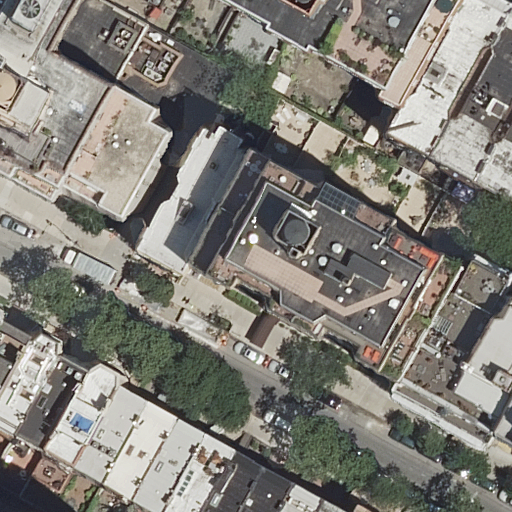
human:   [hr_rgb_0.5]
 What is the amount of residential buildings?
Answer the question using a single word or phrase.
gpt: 22

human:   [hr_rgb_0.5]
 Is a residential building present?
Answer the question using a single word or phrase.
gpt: yes

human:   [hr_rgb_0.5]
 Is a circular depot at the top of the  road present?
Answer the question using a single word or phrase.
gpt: no

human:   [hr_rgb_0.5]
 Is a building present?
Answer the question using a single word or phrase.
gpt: yes

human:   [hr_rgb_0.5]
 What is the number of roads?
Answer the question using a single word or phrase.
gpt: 1

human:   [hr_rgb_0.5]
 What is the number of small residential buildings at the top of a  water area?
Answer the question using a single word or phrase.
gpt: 0

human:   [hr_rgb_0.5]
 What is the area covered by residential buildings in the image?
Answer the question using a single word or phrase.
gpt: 5670m2

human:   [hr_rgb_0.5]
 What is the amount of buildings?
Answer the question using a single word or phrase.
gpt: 22

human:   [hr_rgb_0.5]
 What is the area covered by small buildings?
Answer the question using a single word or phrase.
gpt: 413m2

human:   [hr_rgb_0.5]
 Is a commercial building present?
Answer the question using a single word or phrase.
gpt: no

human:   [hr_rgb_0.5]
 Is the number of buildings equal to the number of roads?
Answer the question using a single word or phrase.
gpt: no

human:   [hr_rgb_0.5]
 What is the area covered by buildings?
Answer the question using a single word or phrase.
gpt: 5670m2

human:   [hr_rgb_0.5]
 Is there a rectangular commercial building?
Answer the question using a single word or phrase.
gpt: no

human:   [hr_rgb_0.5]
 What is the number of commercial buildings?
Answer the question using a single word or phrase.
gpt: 0

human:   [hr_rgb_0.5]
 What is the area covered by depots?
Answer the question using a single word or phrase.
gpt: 0m2

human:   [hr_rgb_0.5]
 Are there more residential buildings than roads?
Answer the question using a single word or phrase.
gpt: yes

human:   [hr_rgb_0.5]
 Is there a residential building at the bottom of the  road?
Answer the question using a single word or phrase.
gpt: yes

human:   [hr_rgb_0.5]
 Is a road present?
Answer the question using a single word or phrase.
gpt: yes

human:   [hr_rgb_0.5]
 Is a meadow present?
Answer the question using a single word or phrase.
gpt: no

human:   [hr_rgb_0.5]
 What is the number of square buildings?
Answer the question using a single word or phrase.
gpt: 0

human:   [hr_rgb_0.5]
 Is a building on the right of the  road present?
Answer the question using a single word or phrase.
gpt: yes

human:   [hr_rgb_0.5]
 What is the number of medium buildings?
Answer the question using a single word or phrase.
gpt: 9

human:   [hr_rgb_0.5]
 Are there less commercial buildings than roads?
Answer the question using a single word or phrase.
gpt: yes

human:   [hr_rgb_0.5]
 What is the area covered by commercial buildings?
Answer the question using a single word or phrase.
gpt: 0m2

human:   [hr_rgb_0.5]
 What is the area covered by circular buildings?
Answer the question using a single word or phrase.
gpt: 0m2

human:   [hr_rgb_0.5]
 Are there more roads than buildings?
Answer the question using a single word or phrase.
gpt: no

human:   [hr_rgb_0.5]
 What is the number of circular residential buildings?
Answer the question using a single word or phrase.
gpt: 0

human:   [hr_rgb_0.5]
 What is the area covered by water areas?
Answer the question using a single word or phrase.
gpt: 0m2

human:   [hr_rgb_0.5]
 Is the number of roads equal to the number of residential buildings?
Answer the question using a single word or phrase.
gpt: no

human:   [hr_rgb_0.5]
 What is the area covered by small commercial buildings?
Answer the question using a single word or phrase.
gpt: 0m2

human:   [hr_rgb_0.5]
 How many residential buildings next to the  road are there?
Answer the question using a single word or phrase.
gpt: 22

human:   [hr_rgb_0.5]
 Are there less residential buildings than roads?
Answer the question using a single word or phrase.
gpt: no

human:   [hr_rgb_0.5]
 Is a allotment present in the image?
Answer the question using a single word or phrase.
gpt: no

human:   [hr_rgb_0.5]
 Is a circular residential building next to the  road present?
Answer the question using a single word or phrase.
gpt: no

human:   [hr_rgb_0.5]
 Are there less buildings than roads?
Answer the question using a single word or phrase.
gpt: no

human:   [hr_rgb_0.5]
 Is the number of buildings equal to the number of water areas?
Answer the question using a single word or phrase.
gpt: no

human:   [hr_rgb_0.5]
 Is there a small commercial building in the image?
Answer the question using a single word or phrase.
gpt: no

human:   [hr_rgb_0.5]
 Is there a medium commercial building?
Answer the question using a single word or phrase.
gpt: no

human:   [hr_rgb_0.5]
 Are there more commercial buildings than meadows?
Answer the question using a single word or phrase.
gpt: no

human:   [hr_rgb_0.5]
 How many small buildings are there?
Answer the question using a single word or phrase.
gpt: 9

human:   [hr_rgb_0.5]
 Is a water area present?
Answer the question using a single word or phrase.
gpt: no

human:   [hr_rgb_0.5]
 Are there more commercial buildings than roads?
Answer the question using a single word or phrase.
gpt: no

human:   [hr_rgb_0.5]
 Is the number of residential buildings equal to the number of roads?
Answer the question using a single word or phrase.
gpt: no

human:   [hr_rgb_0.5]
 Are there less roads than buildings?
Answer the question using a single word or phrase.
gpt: yes

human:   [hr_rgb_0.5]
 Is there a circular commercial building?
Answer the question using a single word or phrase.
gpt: no

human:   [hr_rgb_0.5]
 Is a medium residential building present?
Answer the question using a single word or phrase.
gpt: yes

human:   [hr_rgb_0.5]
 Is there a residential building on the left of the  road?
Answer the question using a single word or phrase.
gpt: yes

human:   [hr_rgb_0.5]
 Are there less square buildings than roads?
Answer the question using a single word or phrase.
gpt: yes

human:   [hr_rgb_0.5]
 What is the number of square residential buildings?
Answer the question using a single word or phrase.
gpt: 0

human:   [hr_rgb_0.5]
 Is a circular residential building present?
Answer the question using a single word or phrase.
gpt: no

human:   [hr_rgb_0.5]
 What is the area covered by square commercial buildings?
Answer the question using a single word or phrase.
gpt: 0m2

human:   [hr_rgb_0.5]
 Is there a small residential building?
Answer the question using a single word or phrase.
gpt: yes

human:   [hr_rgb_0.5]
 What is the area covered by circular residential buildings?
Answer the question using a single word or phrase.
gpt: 0m2

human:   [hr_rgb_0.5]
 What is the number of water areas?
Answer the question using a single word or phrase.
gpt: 0

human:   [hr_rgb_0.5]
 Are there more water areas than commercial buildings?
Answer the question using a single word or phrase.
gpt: no

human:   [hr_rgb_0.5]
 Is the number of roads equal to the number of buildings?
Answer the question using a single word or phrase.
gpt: no

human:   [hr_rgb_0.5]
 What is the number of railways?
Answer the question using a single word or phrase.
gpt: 0

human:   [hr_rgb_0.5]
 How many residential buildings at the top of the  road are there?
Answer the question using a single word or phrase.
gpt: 7

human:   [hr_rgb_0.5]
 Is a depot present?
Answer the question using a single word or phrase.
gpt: no

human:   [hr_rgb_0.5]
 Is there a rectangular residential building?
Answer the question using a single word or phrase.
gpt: yes

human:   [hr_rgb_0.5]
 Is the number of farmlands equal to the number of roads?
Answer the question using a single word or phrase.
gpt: no

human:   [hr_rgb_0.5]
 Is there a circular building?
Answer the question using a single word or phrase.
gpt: no

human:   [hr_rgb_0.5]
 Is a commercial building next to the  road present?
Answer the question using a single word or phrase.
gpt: no

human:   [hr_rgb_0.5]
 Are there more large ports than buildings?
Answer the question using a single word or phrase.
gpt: no